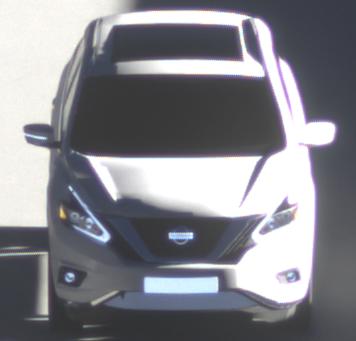
Make: Nissan
Model: Murano
Detailed model: Gen. 3 Z52
Model produced from: 2015
Doors: 5
Color: white
Road condition: dry road
Daytime: sunrise or sunset
Contrast: high contrast